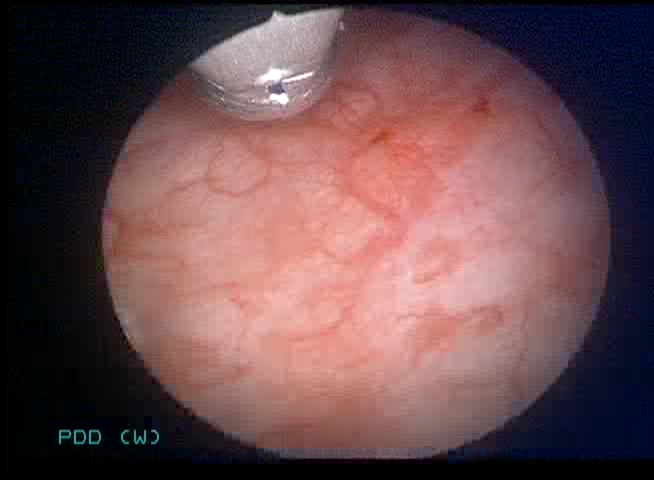
Modality: WLC
Class: Normal mucosa
Bladder cancer association: No